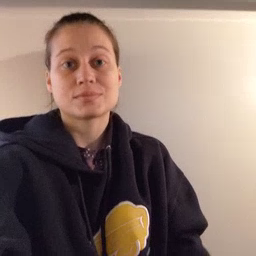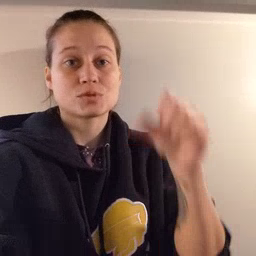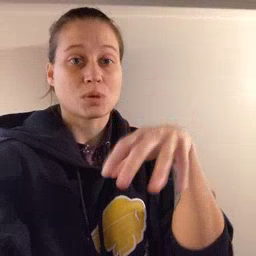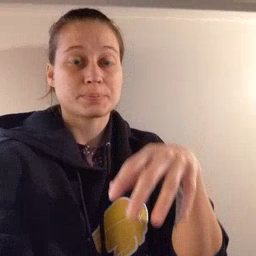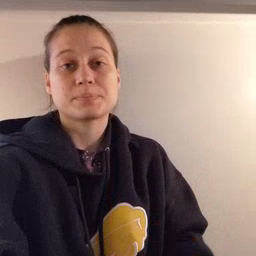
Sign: drop